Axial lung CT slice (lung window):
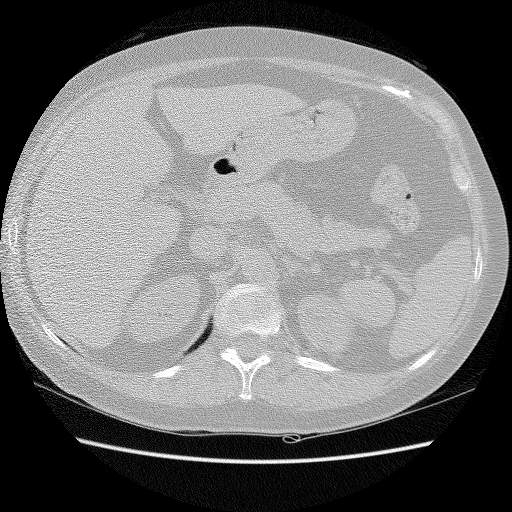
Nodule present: no